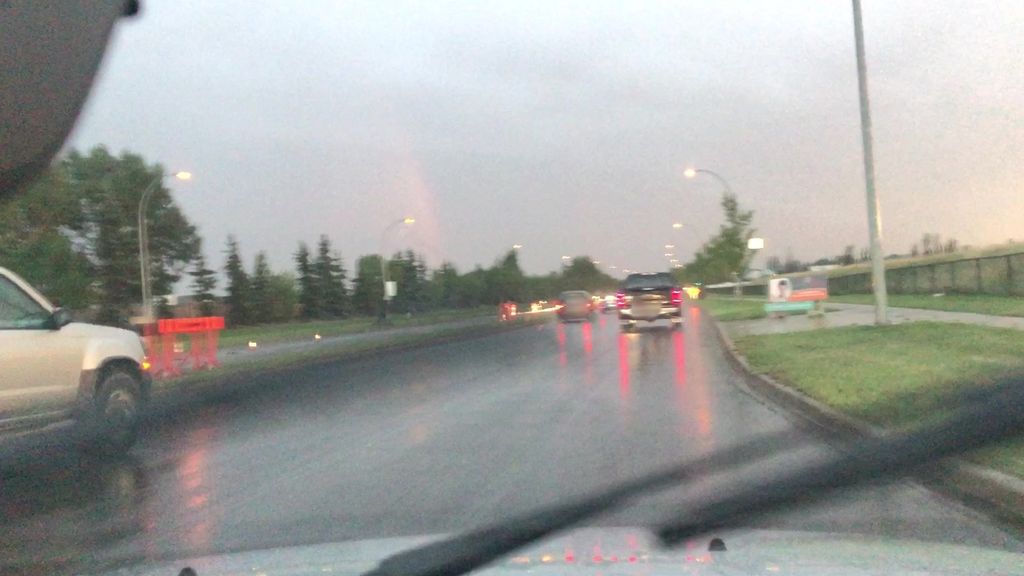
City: edmonton